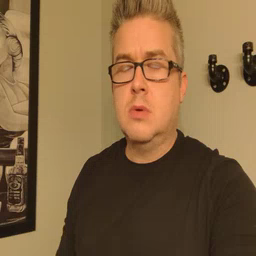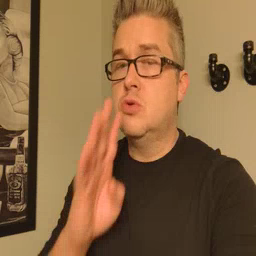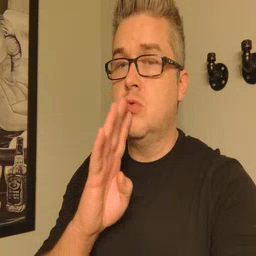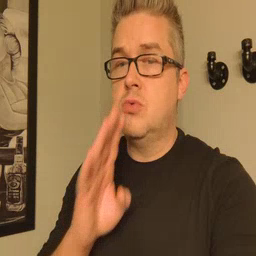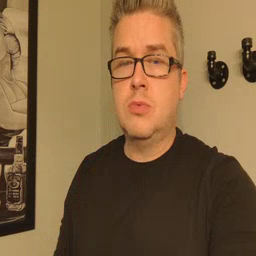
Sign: talk